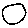
Label: circle